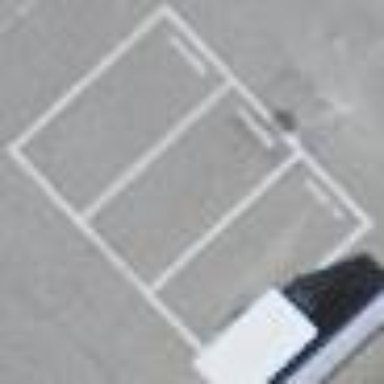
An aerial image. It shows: Parking area with surface.